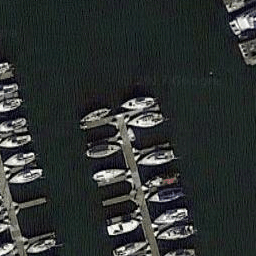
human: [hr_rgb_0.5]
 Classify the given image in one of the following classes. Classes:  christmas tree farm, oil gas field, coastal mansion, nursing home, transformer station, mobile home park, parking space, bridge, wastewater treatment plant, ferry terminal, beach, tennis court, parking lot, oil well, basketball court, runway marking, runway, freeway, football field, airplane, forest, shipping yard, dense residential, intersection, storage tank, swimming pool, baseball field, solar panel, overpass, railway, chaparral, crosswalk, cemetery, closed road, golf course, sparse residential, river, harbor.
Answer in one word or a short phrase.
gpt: harbor